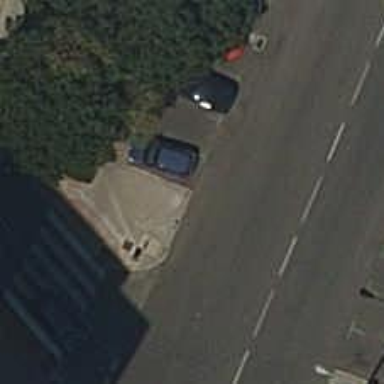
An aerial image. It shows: Raised kerb.